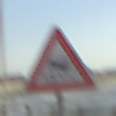
Verkehrszeichen: SchleuderOderRutschgefahr
Umgebung: Outdoor, Suburban
Tageszeit: MorningAfternoon
Wetter: PartlyCloudy
Licht: Natural
Jahreszeit: NotSpecified
Kontrast: HighContrast